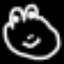
Label: frog